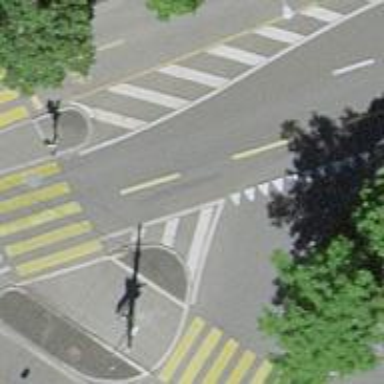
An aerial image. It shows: Asphalt road with primary link designation.